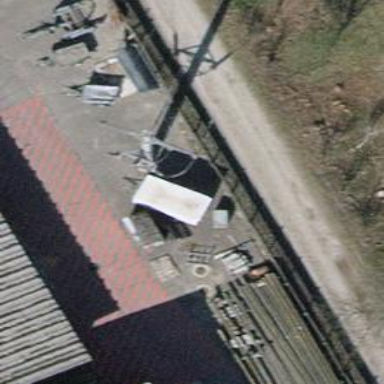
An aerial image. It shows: Three cables of power line.